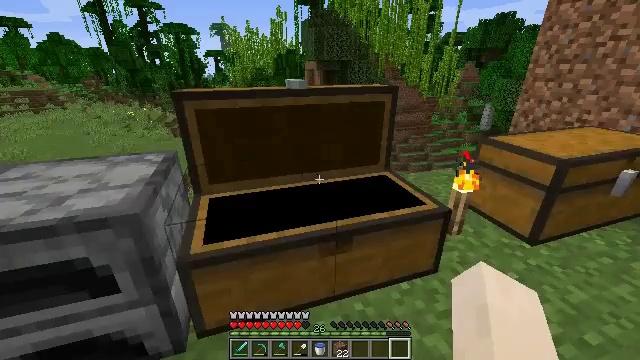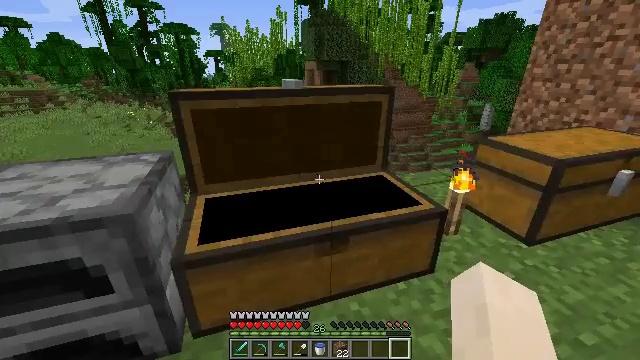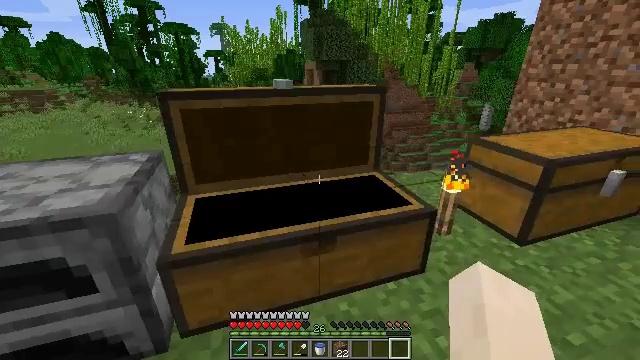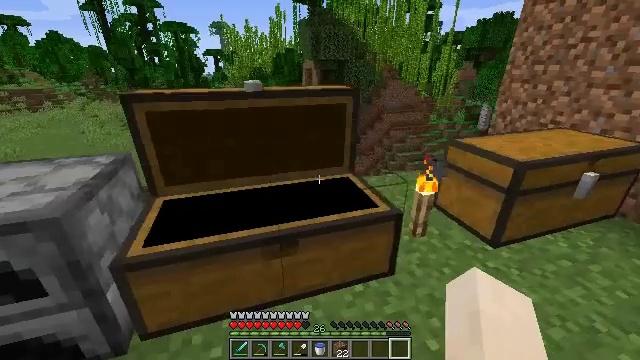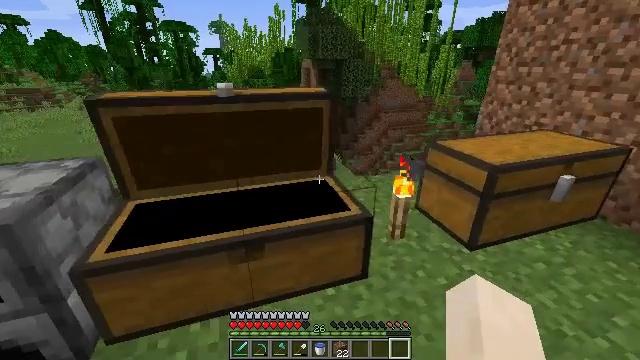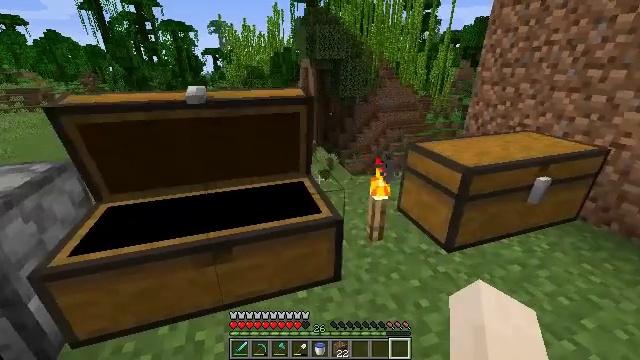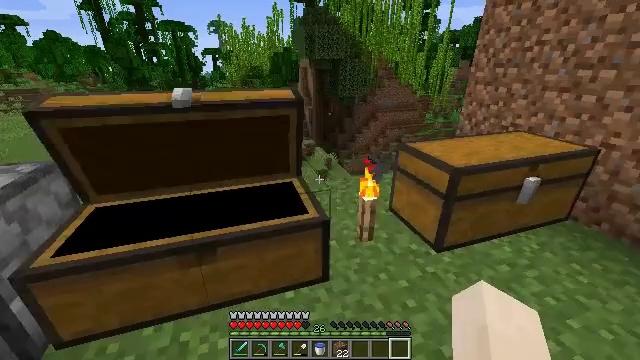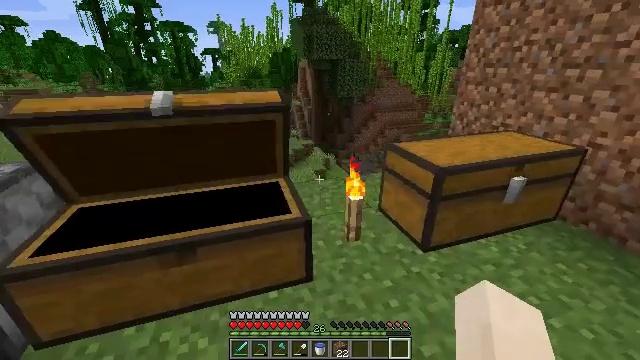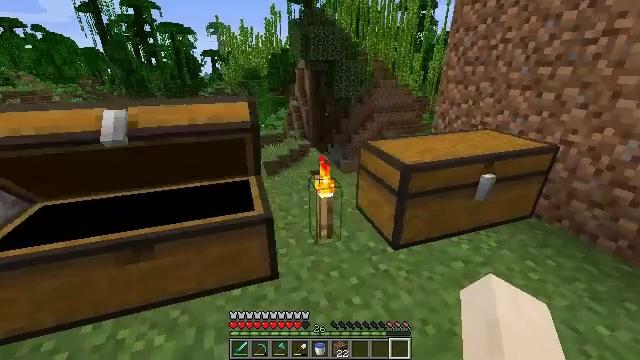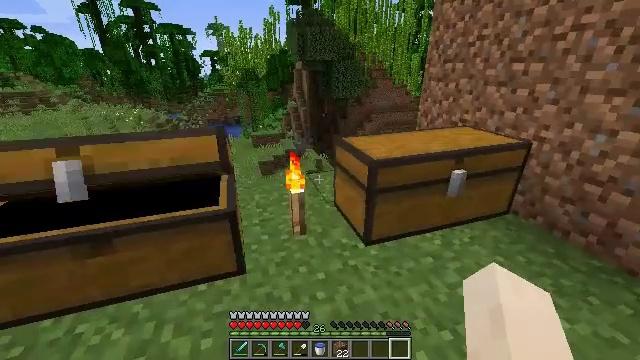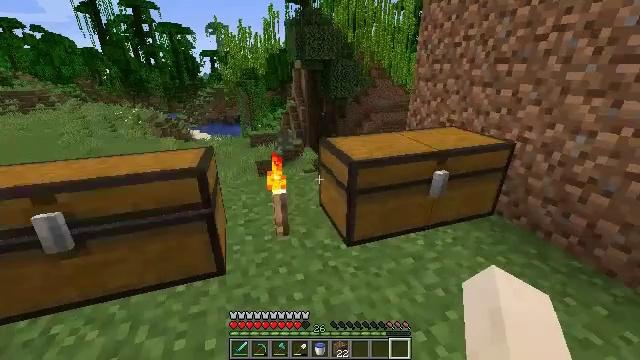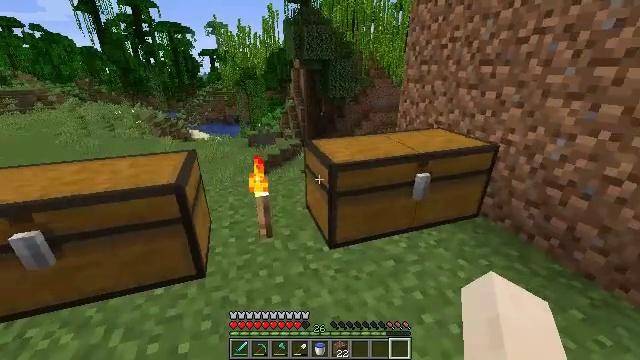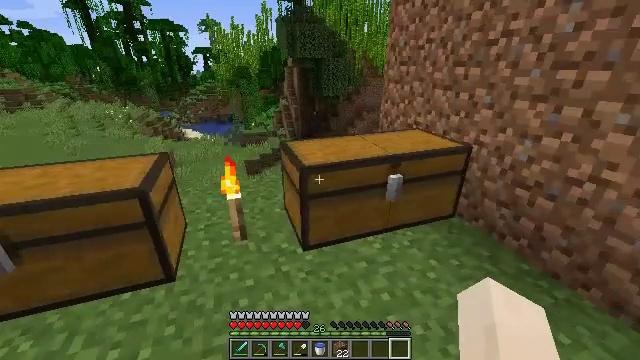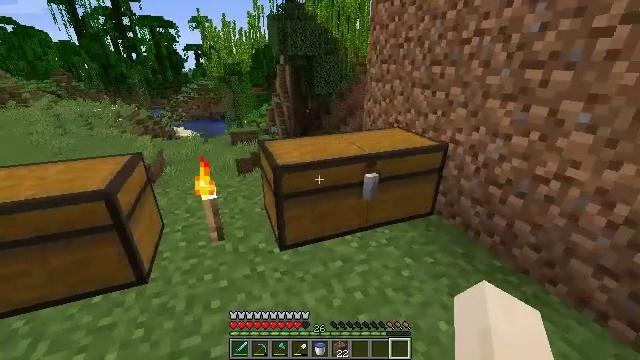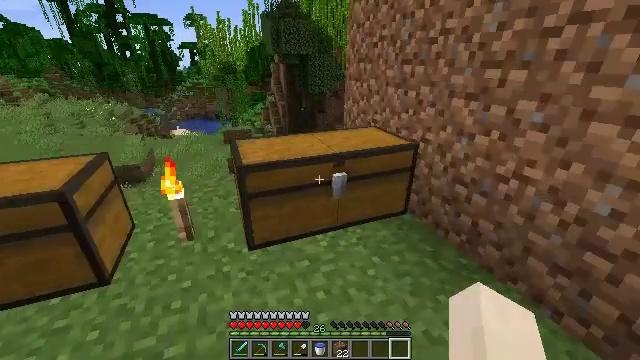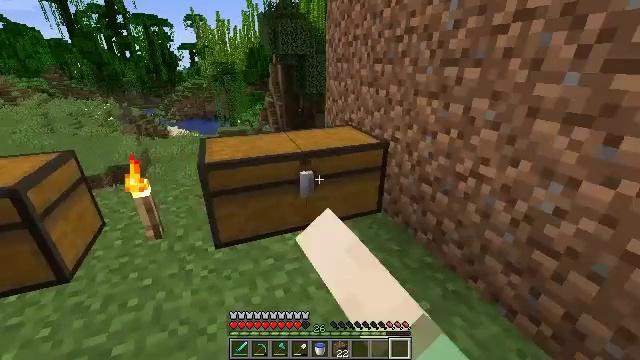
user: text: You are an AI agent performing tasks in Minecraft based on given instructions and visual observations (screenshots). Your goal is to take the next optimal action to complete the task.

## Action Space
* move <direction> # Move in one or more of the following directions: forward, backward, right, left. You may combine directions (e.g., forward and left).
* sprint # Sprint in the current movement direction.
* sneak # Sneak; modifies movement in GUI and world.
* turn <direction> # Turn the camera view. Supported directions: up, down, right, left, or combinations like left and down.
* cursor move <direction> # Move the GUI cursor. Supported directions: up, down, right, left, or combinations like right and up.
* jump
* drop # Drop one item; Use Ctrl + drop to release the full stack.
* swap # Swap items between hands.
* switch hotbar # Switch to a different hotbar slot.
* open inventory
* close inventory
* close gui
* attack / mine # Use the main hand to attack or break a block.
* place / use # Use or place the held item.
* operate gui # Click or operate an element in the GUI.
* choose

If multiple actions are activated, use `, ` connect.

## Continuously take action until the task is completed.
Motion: motion action
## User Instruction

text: Cook sand in a furnace to get glass.
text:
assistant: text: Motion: move right
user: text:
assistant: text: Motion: move right
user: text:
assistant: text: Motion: move right
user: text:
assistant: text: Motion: move right
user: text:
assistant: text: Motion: move right
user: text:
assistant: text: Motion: move right
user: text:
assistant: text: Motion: move right
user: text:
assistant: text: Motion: move right
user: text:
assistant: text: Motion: move right
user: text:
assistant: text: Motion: move right
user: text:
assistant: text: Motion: move right
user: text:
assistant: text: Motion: move right, turn right
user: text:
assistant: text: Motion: move right, turn right
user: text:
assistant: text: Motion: move right, use / place
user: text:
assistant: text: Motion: move right, use / place
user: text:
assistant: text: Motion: use / place
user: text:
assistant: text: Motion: no_op
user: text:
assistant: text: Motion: no_op
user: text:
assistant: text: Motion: no_op
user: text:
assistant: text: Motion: no_op
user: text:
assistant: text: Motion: no_op
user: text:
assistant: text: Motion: no_op
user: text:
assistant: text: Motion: no_op
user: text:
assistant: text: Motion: no_op
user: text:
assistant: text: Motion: no_op
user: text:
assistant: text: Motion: no_op
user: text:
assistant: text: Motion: no_op
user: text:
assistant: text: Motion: cursor move right and down
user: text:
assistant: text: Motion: no_op
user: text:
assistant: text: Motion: no_op